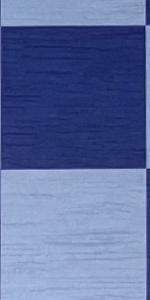
Label: Empty